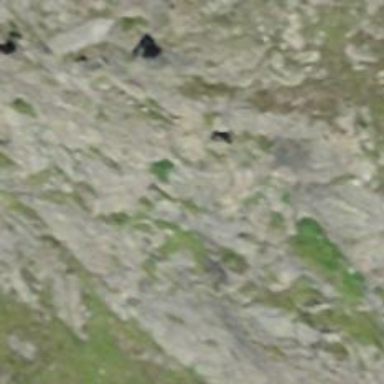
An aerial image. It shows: Cliff in nature.